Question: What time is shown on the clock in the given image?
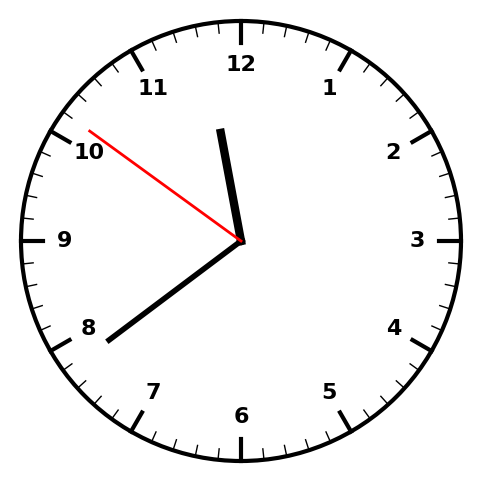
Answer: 11:38:51